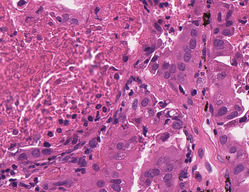
Tumor epithelial tissue: yes
Tumor-associated stroma tissue: yes
Normal tissue: no